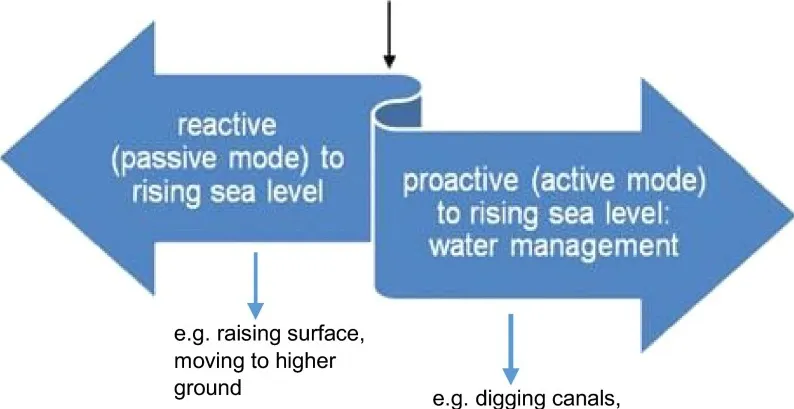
Schematic diagram shows change in reaction of humans against rising sea level and coastal hazards throughout the Holocene in the Netherlands (adapted from Borger et al. ).
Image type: chart (chart)